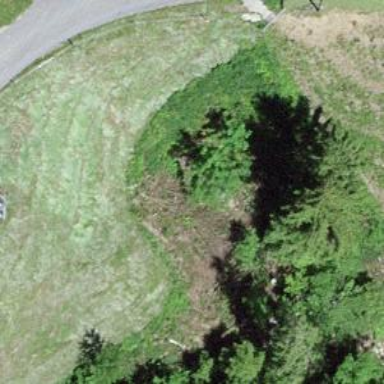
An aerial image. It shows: Culvert tunnel.